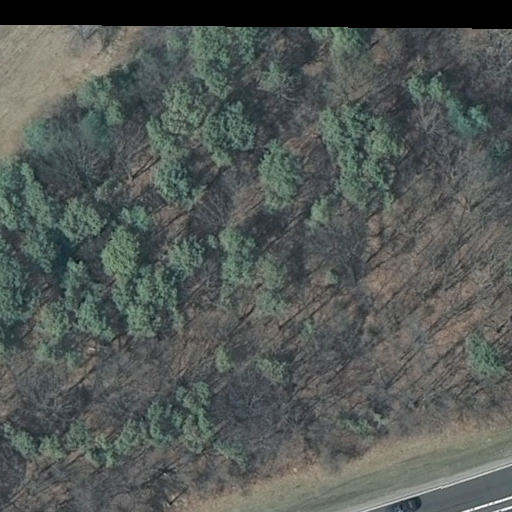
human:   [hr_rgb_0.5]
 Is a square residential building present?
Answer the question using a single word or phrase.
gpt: no

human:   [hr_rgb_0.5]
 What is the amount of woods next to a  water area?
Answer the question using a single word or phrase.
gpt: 0

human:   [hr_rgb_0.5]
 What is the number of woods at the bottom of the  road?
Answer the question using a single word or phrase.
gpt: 0

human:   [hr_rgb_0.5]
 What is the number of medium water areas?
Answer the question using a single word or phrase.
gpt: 0

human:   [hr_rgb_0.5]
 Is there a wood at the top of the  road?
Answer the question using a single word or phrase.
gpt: no

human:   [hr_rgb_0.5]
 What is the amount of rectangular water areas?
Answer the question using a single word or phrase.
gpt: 0

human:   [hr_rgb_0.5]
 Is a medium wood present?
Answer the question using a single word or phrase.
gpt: no

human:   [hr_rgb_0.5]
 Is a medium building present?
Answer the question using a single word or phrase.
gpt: no

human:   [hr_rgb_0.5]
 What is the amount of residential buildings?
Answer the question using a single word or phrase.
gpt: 0

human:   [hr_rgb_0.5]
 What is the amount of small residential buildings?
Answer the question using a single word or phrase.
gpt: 0

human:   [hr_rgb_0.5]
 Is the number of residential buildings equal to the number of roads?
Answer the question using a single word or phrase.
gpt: no

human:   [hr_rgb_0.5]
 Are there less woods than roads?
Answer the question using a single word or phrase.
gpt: no

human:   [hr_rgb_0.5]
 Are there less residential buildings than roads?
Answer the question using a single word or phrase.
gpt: yes

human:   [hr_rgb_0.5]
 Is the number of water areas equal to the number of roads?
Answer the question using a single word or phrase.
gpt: no

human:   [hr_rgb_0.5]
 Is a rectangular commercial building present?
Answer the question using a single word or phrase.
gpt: no

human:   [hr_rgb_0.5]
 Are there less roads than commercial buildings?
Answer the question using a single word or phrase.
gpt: no

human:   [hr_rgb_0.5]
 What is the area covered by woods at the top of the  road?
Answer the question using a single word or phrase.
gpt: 0m2

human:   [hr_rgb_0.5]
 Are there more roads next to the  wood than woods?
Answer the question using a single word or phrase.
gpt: no

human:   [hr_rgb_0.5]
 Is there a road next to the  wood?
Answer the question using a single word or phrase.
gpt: yes

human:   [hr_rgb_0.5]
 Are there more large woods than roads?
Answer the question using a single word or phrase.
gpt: no

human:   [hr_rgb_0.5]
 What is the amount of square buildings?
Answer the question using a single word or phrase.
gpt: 0

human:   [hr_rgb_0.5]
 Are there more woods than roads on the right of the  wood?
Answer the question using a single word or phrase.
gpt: no

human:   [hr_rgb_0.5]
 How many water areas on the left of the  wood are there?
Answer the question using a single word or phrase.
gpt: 0

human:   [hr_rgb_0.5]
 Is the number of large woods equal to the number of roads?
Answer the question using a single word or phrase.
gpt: yes

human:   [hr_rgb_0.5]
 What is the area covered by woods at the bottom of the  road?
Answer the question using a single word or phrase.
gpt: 0m2

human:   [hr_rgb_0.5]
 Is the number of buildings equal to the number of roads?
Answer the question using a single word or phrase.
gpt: no

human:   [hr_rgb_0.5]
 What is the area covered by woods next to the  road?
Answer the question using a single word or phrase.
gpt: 10599m2

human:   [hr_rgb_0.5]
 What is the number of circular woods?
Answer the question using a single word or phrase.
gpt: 0

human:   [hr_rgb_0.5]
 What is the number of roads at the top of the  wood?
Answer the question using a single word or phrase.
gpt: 0

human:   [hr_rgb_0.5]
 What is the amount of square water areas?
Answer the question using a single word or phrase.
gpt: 0

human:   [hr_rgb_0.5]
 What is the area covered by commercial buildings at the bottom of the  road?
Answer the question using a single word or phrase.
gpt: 0m2

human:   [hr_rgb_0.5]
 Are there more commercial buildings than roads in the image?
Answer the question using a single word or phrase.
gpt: no

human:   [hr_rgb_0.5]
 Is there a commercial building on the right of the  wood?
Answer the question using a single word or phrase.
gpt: no

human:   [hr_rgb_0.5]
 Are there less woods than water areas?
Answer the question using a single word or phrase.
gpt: no

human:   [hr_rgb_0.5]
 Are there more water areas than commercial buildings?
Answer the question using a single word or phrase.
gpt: no

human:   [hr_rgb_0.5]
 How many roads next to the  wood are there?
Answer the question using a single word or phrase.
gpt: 1